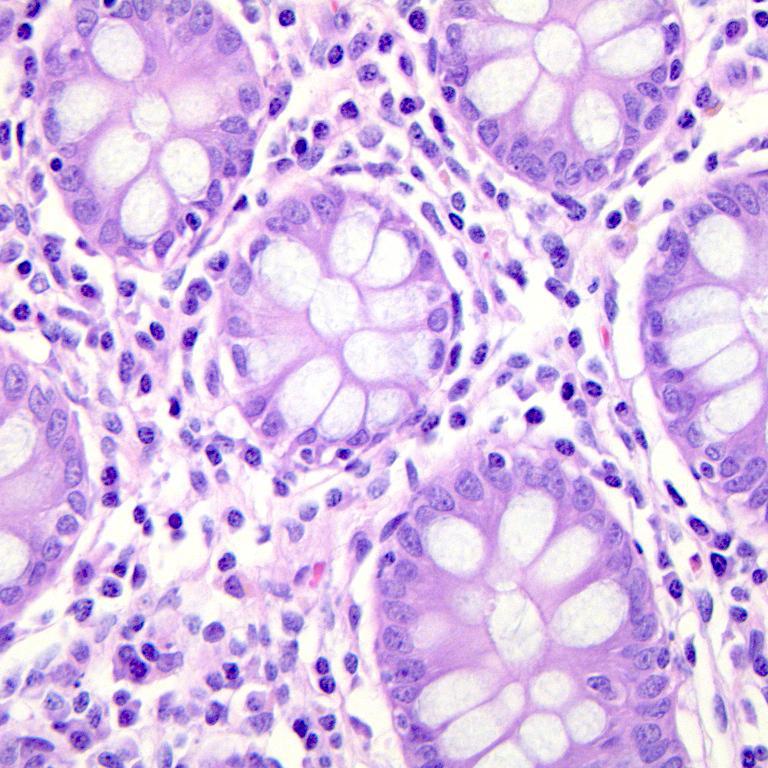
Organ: colon
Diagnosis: benign